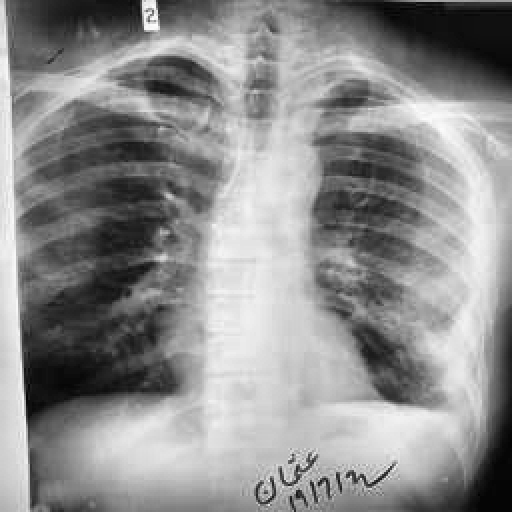
Finding: TUBERCULOSIS